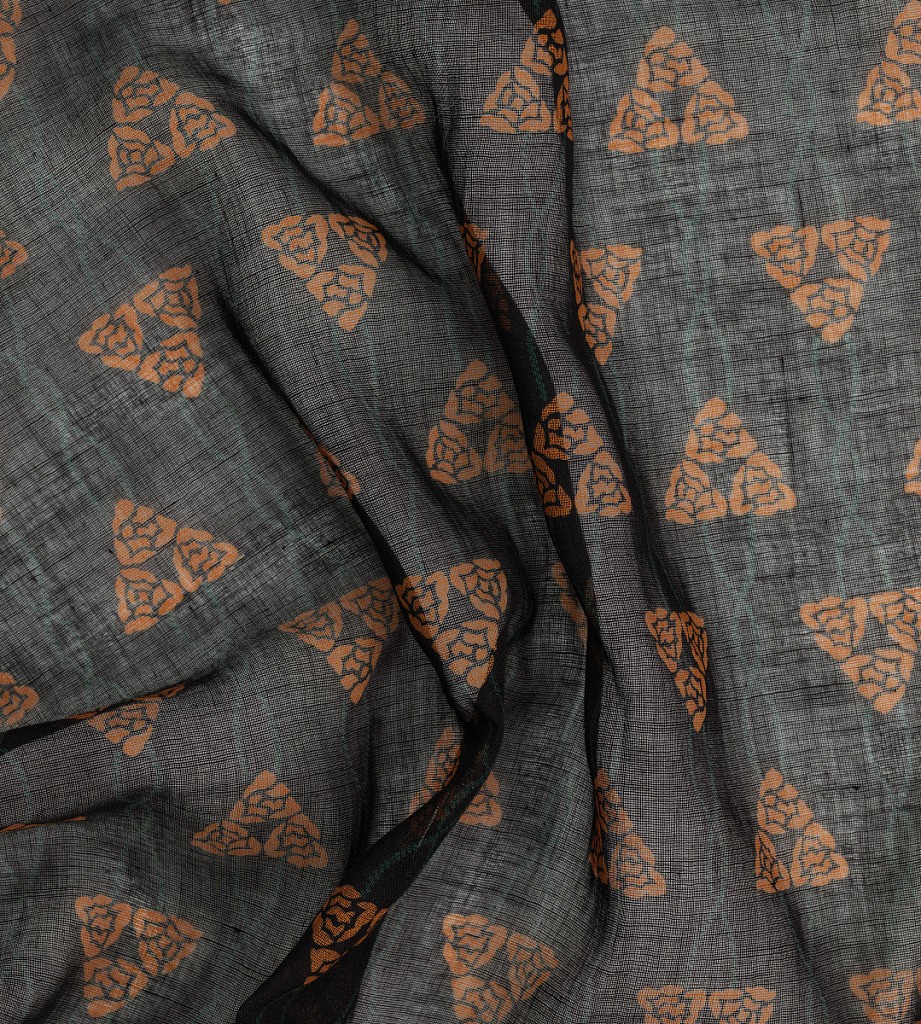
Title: Textile
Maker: Unknown
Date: ca. 1912
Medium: cotton Technique: printed on plain weave
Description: Length of sheer black fabric printed with a staggered repeat of three roses in dark orange connected vertically by twisted green cords.